The image is a wavelet scalogram (time versus scale/frequency) of a rolling-element bearing's vibration signal. Determine the bearing's health state. Answer with exactly one of: normal, inner_race, outer_race, ball.
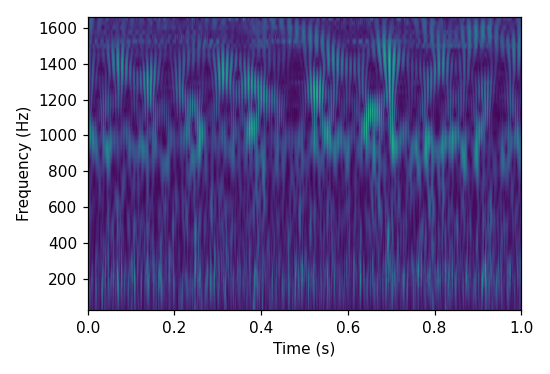
Answer: inner_race